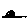
Label: car